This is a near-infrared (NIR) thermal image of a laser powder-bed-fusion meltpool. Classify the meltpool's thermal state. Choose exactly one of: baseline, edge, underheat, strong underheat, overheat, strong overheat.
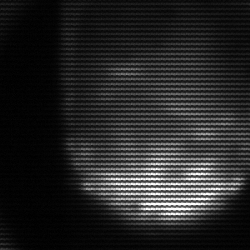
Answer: edge